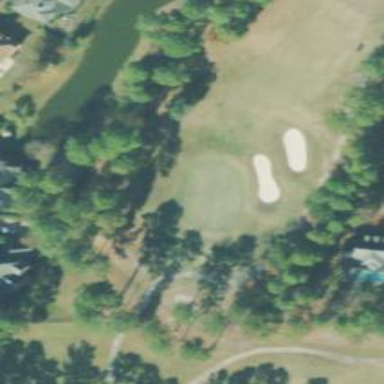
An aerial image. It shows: View of golf hole.